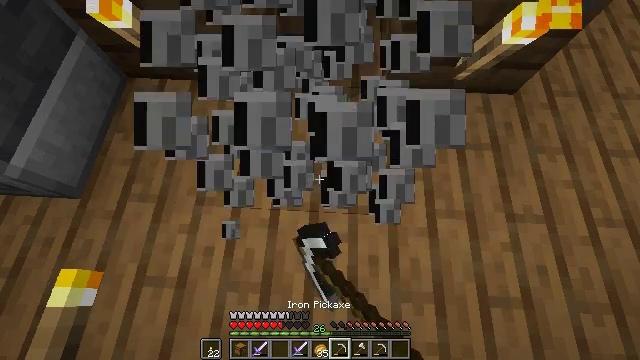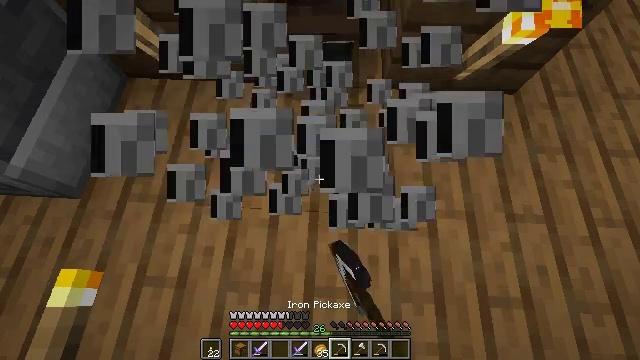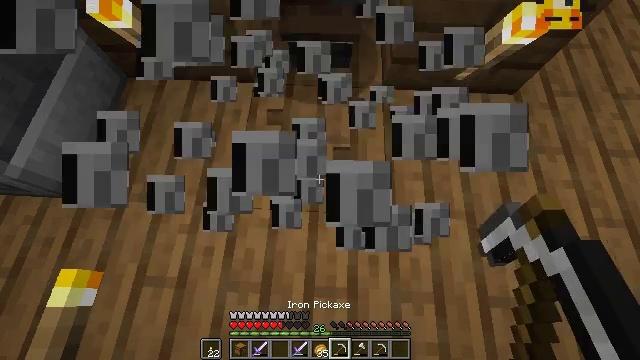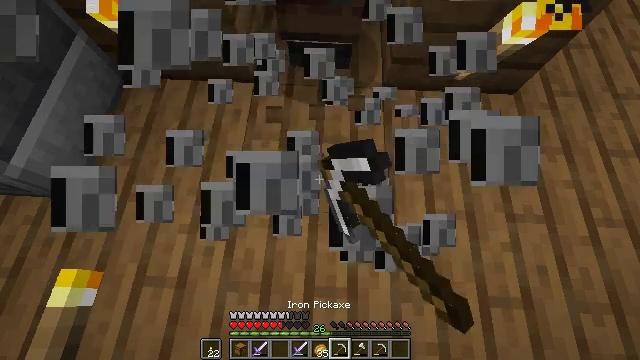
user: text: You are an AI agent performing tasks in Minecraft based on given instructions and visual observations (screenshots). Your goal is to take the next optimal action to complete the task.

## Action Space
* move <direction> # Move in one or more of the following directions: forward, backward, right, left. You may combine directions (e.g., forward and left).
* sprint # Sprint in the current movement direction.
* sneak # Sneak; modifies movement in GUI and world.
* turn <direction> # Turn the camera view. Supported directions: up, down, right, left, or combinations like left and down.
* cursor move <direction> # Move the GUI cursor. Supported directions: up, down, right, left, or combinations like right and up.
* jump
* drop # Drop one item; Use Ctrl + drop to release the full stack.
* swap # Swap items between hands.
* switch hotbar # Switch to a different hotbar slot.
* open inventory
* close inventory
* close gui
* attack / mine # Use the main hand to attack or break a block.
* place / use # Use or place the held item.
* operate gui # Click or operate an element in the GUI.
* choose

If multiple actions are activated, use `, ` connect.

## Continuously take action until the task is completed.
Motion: motion action
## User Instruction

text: Break the blast furnace block.
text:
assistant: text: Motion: attack / mine
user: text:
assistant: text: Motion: attack / mine
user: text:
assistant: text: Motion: attack / mine
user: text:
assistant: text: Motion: no_op